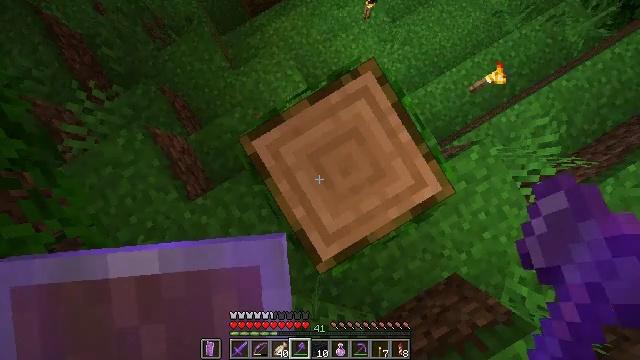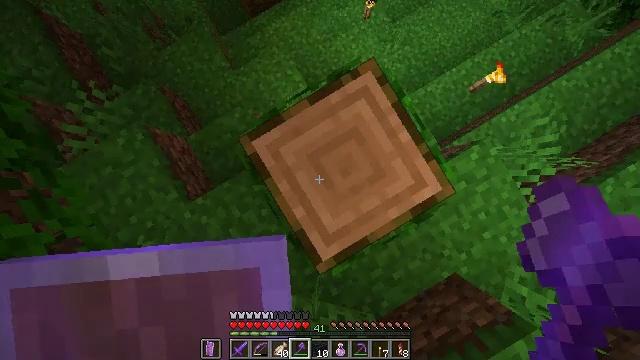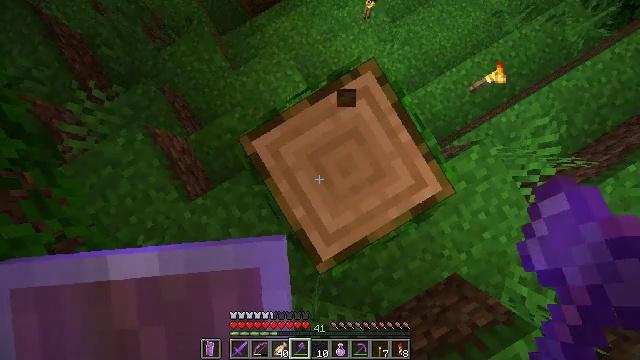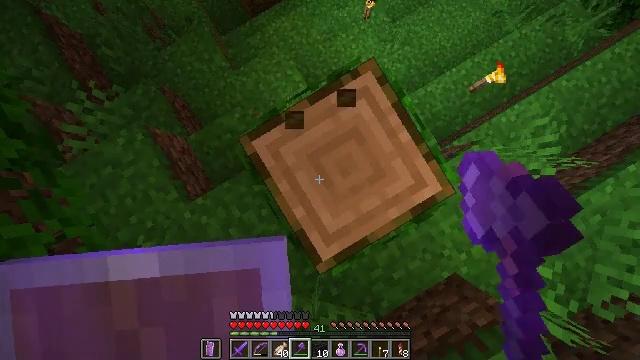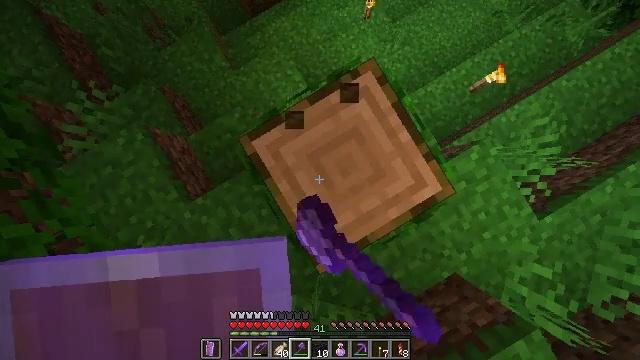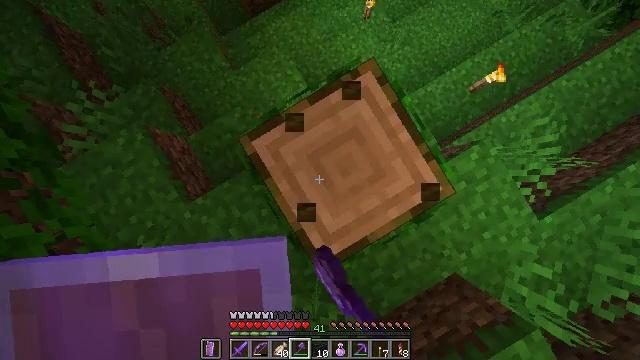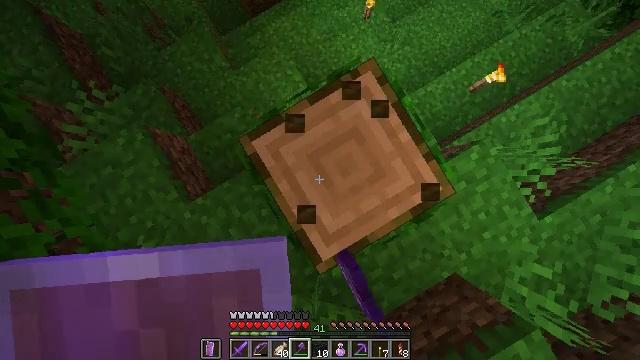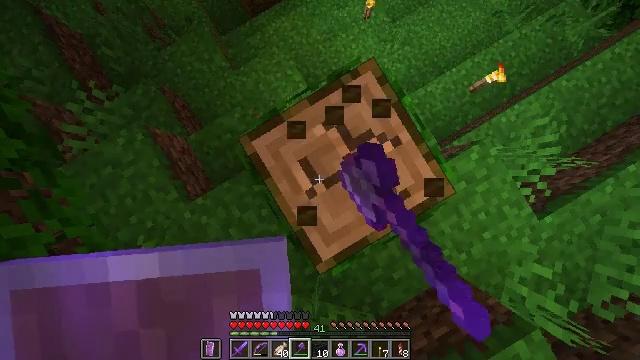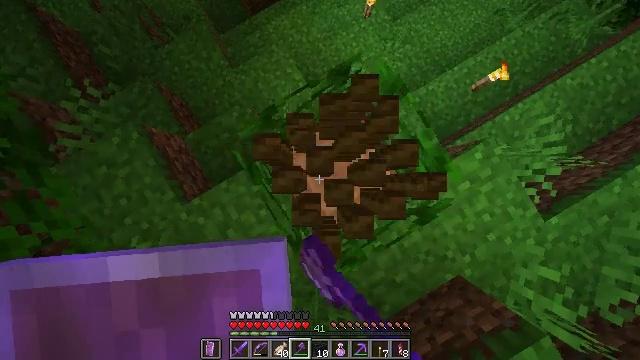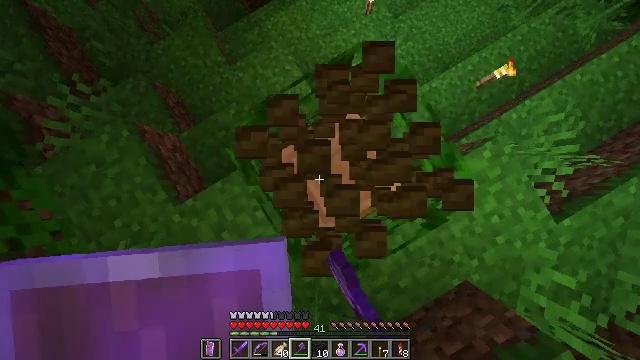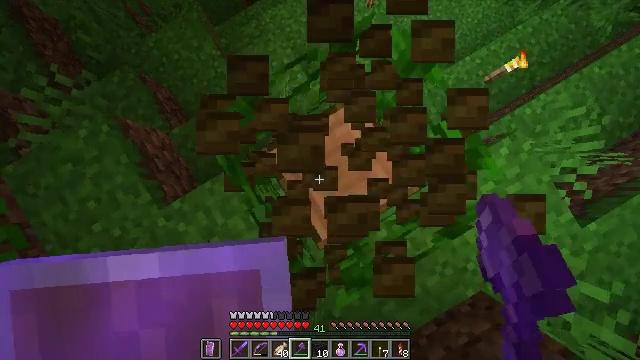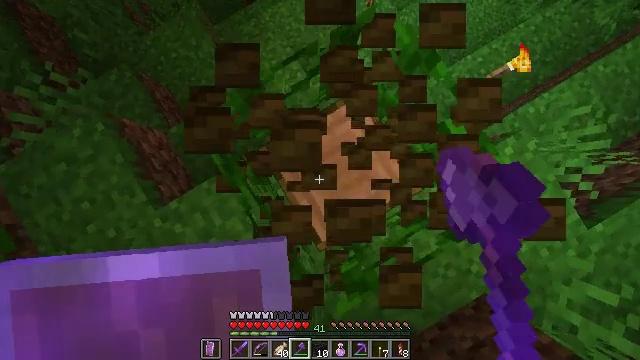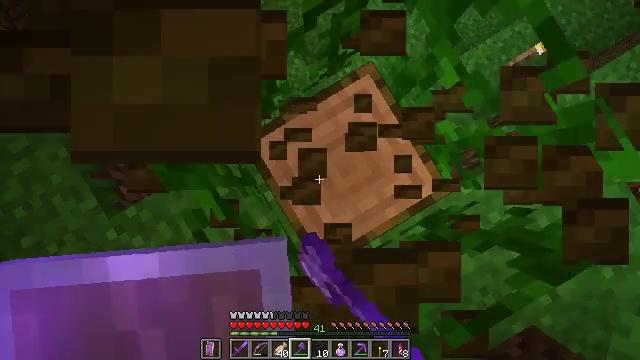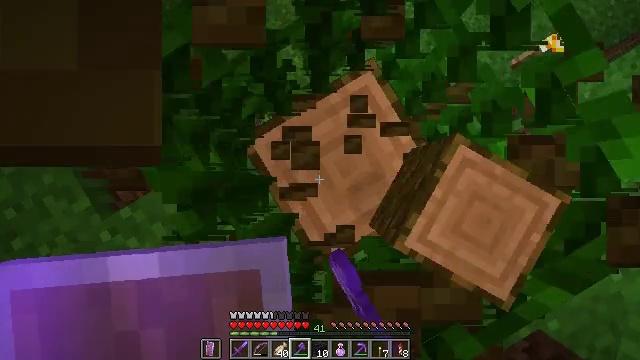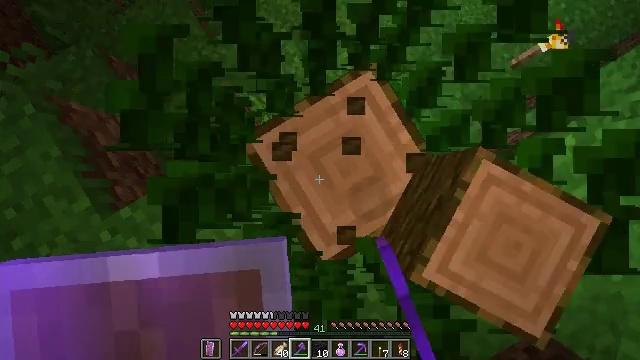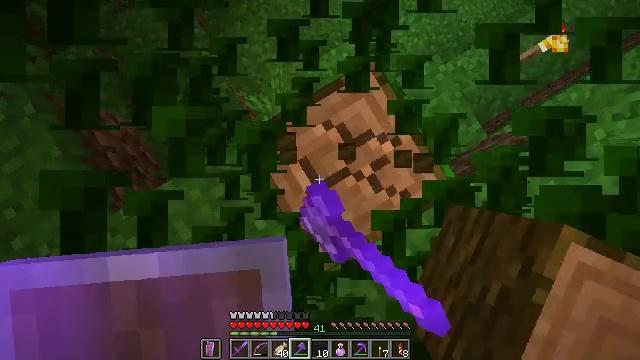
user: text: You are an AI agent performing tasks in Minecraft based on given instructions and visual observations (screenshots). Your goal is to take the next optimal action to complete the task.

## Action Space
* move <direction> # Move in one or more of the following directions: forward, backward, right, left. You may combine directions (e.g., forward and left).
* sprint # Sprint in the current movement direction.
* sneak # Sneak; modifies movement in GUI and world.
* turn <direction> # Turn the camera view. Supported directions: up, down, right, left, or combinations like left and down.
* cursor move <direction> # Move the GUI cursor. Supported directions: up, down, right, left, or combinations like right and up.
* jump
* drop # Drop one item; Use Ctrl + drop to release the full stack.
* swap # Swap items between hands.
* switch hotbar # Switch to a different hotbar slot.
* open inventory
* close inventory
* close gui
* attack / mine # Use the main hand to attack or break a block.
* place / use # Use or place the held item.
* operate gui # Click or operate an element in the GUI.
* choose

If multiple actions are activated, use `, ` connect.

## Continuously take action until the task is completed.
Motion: motion action
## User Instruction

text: Break the jungle log to gather wood.
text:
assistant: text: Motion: no_op
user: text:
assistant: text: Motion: attack / mine
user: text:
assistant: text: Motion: attack / mine
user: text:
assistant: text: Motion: attack / mine
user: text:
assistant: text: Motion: attack / mine
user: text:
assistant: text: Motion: attack / mine
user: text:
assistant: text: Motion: attack / mine
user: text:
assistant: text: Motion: attack / mine
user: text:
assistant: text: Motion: attack / mine
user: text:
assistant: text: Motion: attack / mine
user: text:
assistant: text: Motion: attack / mine
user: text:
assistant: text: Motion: attack / mine
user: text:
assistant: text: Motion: attack / mine
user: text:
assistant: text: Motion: attack / mine
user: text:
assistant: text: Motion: attack / mine
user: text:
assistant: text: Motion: no_op
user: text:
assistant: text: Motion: no_op
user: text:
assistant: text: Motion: no_op
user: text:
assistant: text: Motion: no_op
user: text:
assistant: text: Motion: no_op
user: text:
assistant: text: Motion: no_op
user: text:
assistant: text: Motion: no_op
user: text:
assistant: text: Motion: no_op
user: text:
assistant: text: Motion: no_op
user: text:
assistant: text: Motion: attack / mine
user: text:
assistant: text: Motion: attack / mine
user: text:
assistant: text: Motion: attack / mine
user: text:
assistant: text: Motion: attack / mine
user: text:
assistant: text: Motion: attack / mine
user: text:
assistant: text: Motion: attack / mine